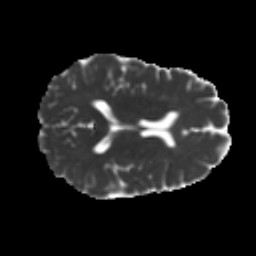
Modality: MD
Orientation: axial
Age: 36
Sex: female
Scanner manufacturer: ge
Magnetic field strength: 3 T
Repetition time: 7.8 s
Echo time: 0.0606 s